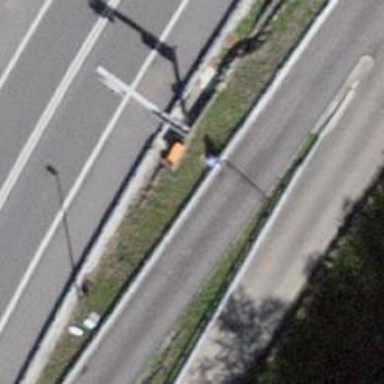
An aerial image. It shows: Lift gate barrier.